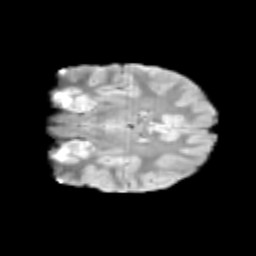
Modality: T2w
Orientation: coronal
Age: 9
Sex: female
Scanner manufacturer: siemens
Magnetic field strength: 3 T
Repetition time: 3.8 s
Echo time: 0.07 s